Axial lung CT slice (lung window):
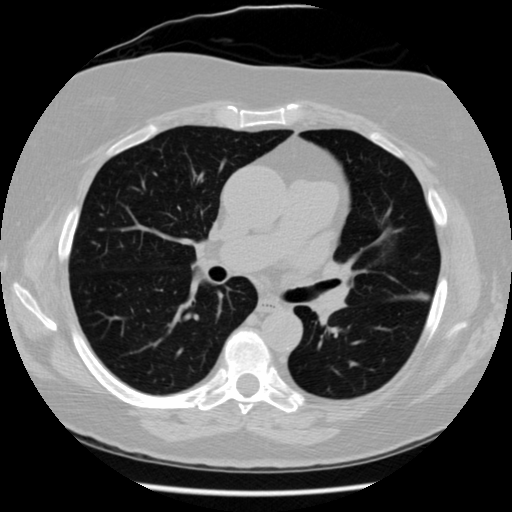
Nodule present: no